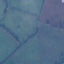
Land use / land cover: Pasture